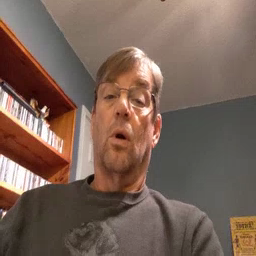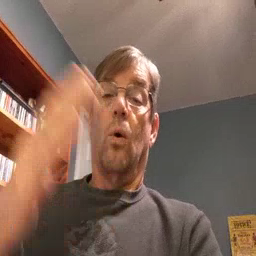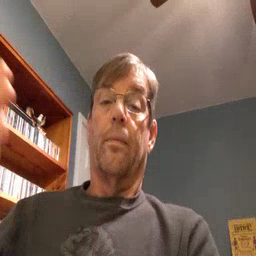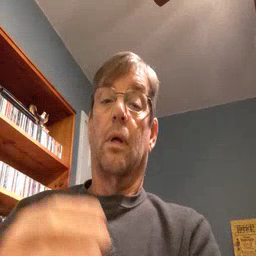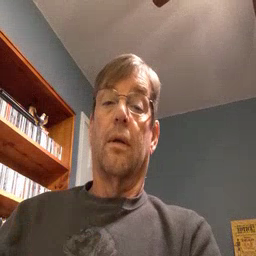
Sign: open